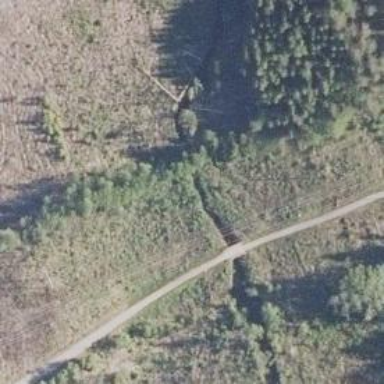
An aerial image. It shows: Track road on bridge with grade 2 track type. The bridge is suitable for nordic skiing. Classic and skating grooming is available on the track.